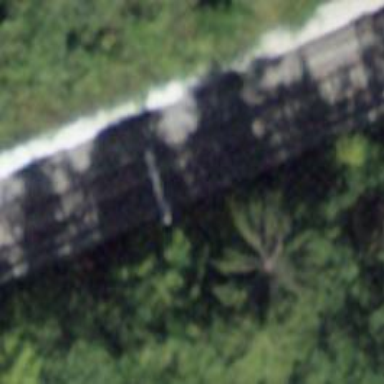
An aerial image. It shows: Single railway track with electrified contact line.